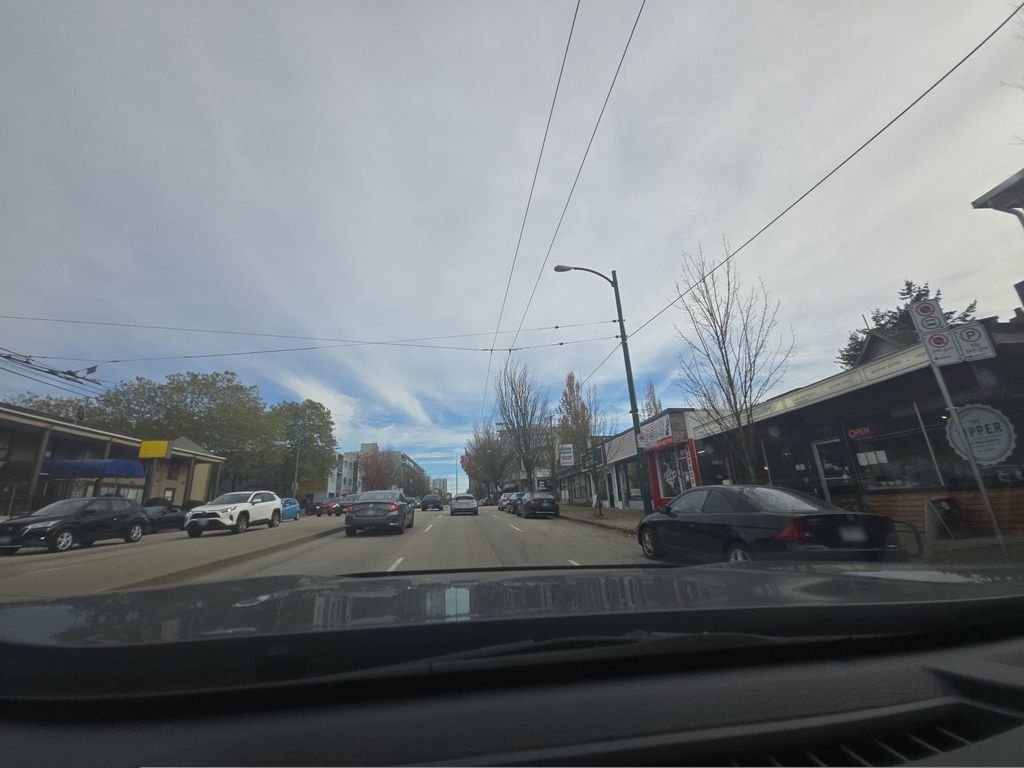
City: vancouver